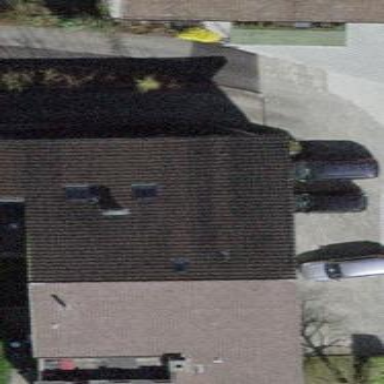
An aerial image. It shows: Building with tile roof.